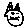
Label: cat